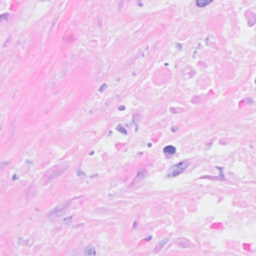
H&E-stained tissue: Breast